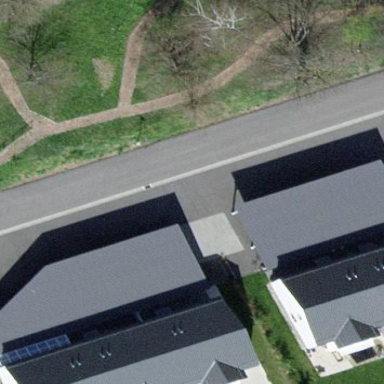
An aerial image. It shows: View of roof of building.